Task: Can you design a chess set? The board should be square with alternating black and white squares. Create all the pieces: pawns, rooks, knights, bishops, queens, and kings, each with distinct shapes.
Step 2164:
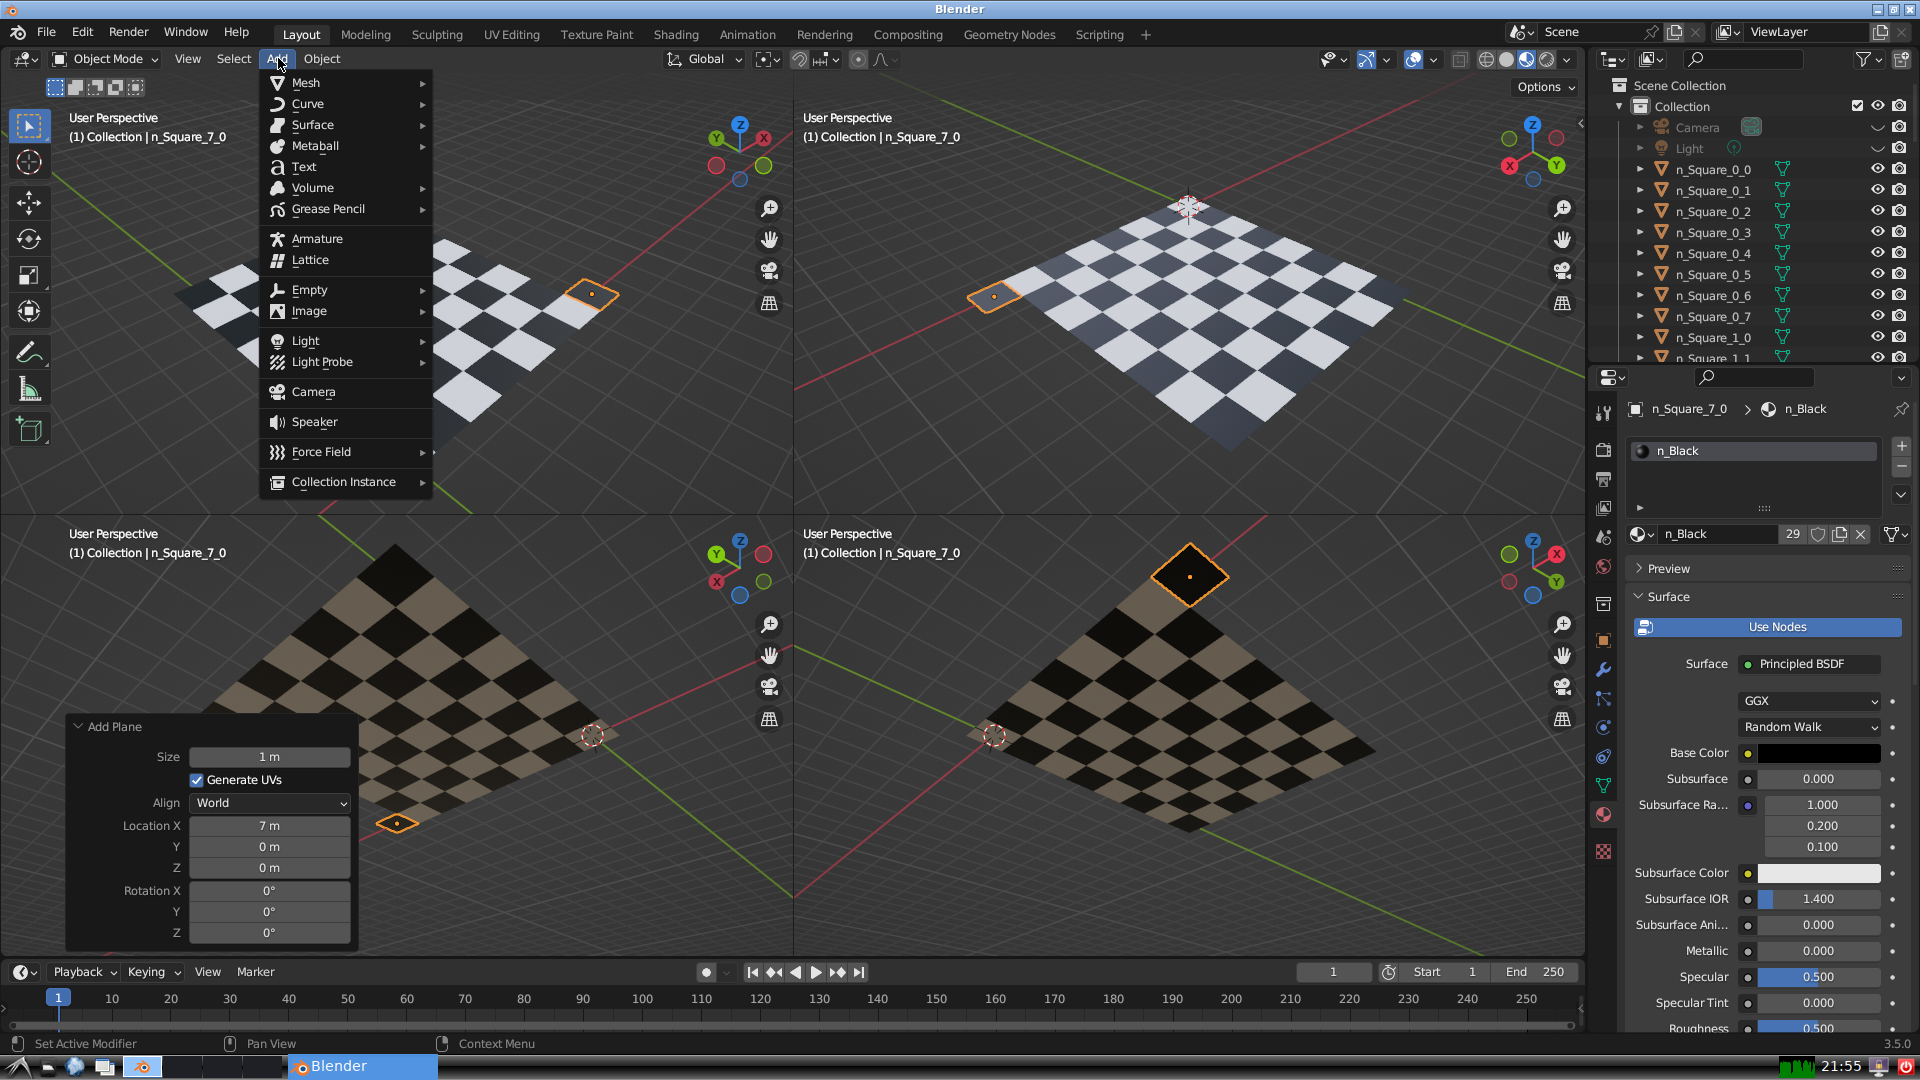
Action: {"mouse_move": [304, 82]}